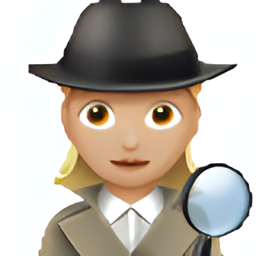
Name: female sleuth type 3
Emoji: 🕵🏼‍♀️
Group: People & Body
Sub-group: person-role